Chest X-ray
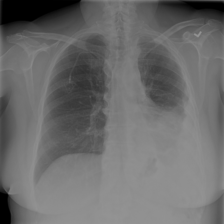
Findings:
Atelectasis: negative
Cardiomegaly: negative
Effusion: negative
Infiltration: negative
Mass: negative
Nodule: negative
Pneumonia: negative
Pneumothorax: negative
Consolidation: negative
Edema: negative
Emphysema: negative
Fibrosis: negative
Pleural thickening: negative
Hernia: negative